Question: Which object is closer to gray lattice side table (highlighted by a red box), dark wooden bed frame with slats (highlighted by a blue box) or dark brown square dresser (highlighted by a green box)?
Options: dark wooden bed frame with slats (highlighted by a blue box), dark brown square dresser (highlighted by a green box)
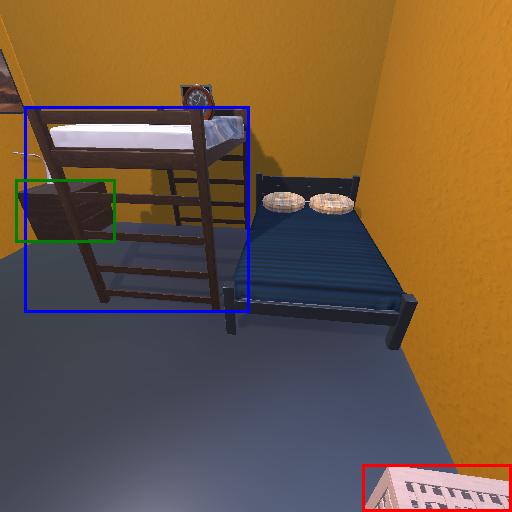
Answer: dark wooden bed frame with slats (highlighted by a blue box)